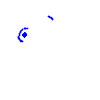
Particle: electron